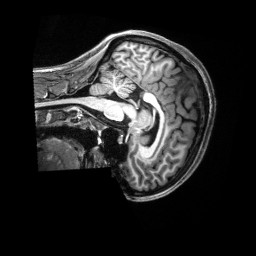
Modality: T1w
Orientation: sagittal
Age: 28
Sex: female
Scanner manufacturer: siemens
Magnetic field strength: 3 T
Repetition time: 2.5 s
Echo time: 0.00222 s